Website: ulta-beauty
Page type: address-validator
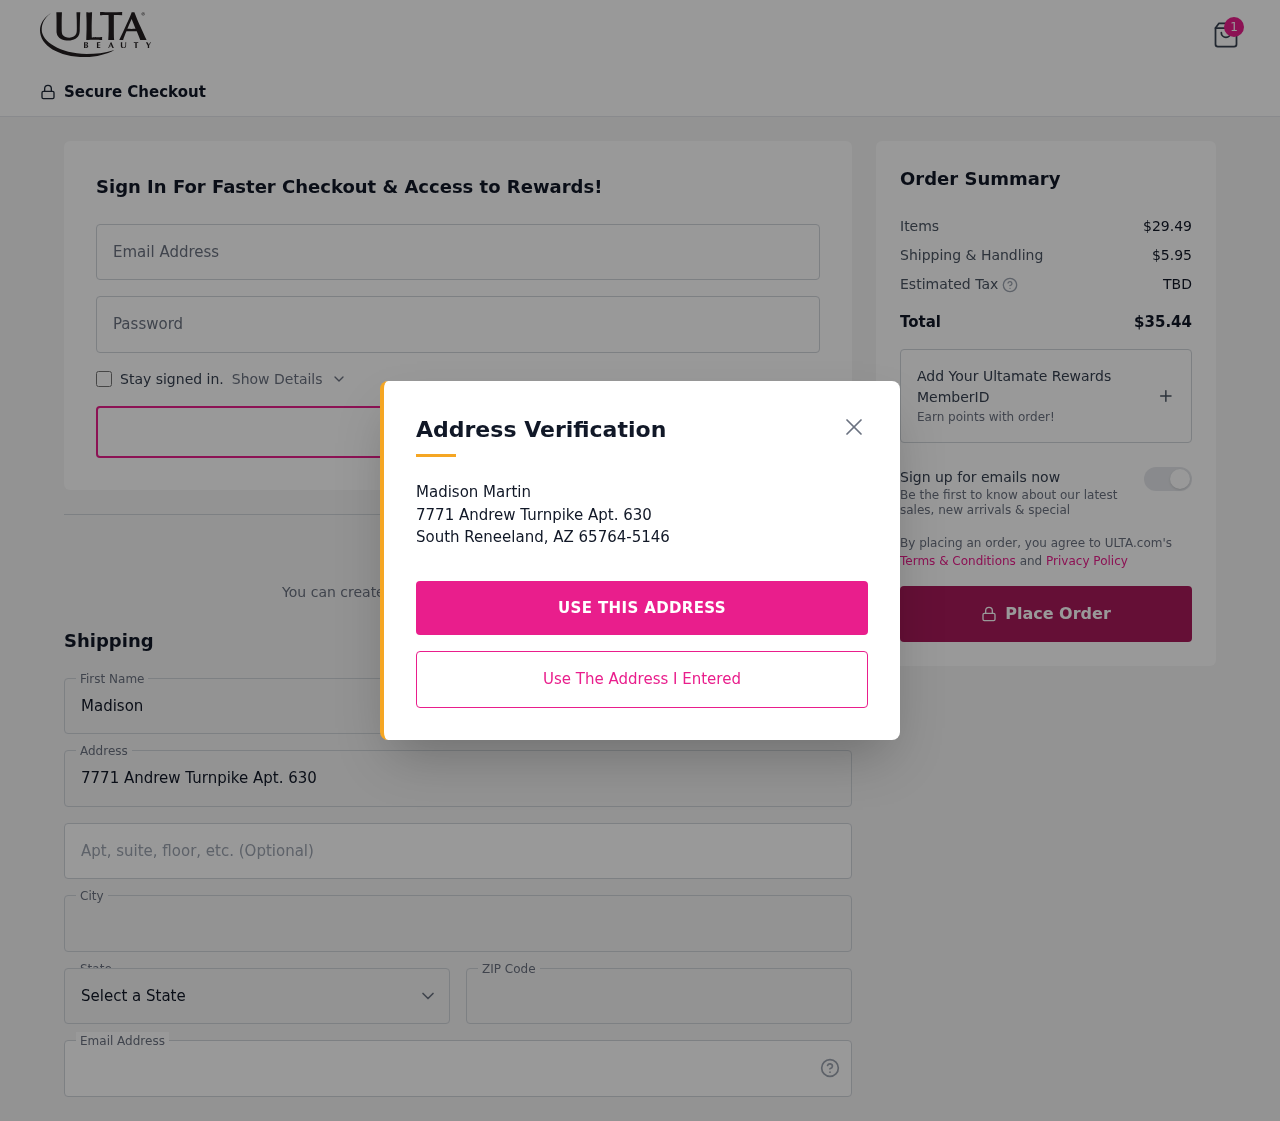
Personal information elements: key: PII_CITY
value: South Reneeland
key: PII_EMAIL
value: madisonmartin@yahoo.com
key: PII_FIRSTNAME
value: Madison
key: PII_LASTNAME
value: Martin
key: PII_POSTCODE
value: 65764
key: PII_STATE_ABBR
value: AZ
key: PII_STREET
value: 7771 Andrew Turnpike Apt. 630
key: PII_STREET2
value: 7771 Andrew Turnpike Apt. 630
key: PII_FULLNAME2
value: Madison Martin
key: PII_CITY2
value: South Reneeland
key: PII_STATE_ABBR2
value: AZ
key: PII_POSTCODE_FULL
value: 65764
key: PII_POSTCODE_EXT
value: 5146
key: PII_POSTCODE_NUMERIC
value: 65764
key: PII_POSTCODE_EXT_NUMERIC
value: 5146
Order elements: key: ORDER_NUM_ITEMS
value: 1
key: ORDER_SUBTOTAL
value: $29.49
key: ORDER_SHIPPING_COST
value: $5.95
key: ORDER_TOTAL
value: $35.44